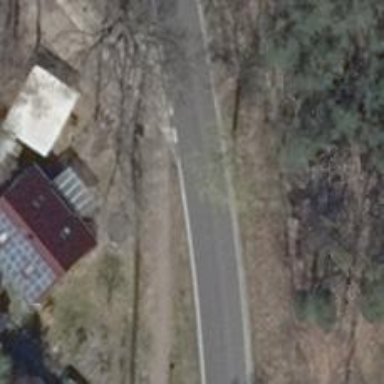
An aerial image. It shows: Sidewalk along the footway.